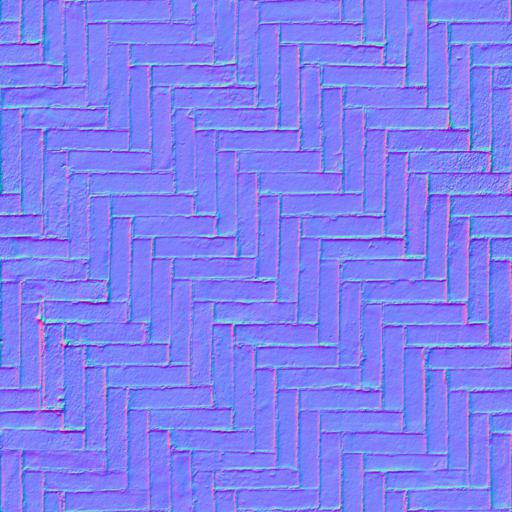
herringbone pavement paving stones